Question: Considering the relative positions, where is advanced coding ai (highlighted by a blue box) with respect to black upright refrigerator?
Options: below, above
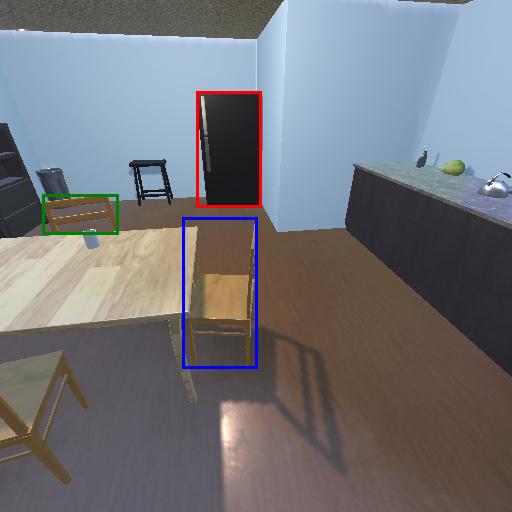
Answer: below